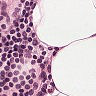
Metastatic tissue present: no